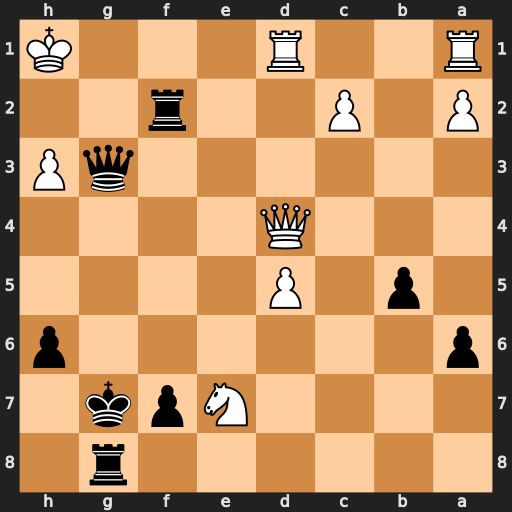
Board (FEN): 6r1/4Npk1/p6p/1p1P4/3Q4/6qP/P1P2r2/R2R3K
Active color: b
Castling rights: -
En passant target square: -
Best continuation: Kf8 Ng6+ Rxg6 Qh8+ Ke7 Re1+ Re6 Rxe6+ fxe6 d6+ Qxd6